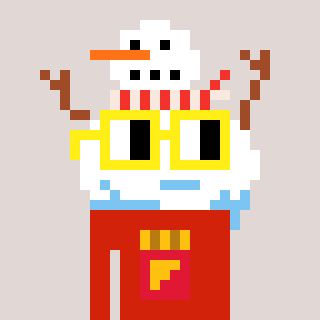
a pixel art character with square yellow glasses, a snowman-shaped head and a red-colored body on a warm background